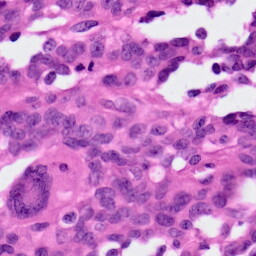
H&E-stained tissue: Ovarian